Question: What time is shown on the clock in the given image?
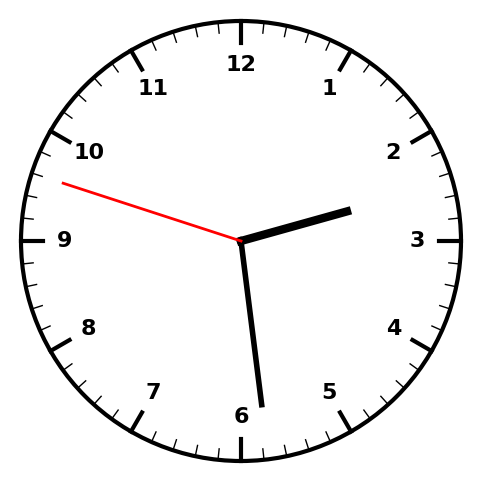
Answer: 02:28:48